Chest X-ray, PA view. Patient: 48 years old, sex F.
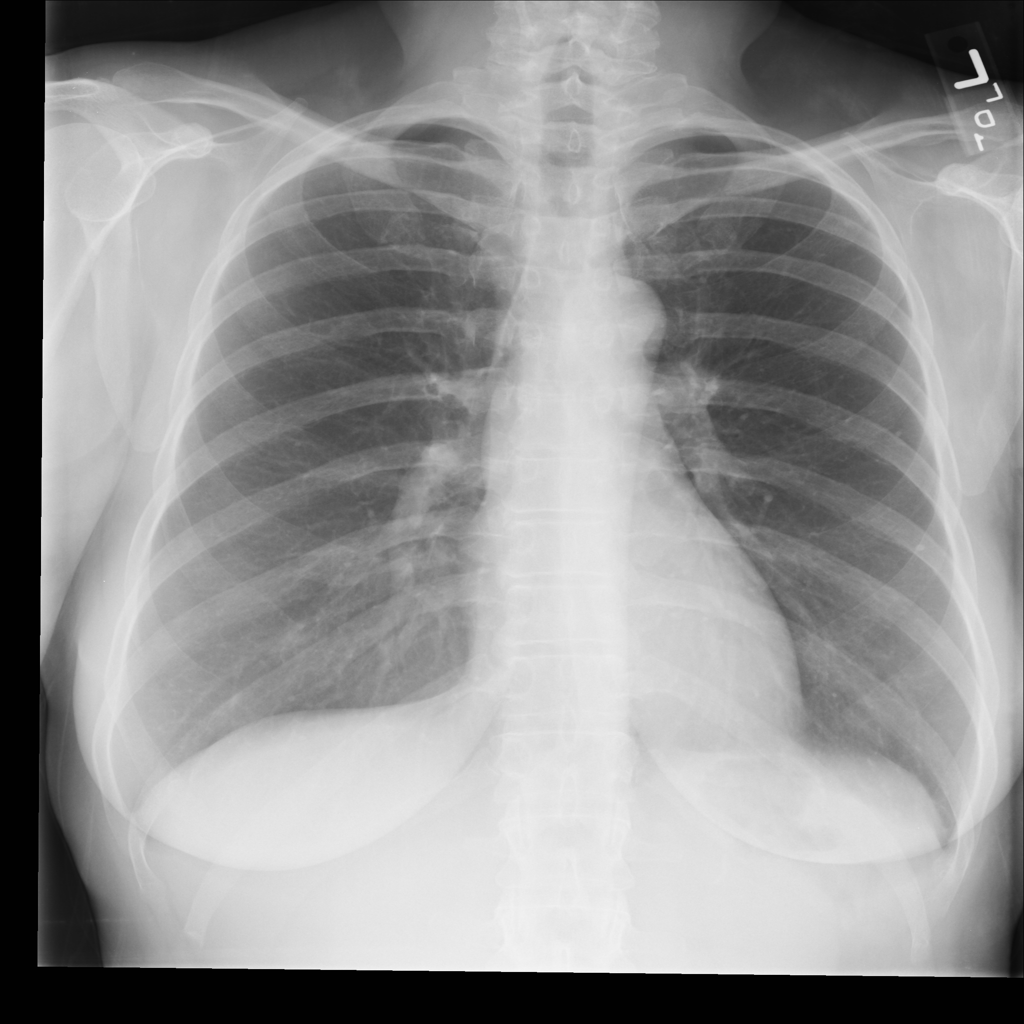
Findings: No Finding